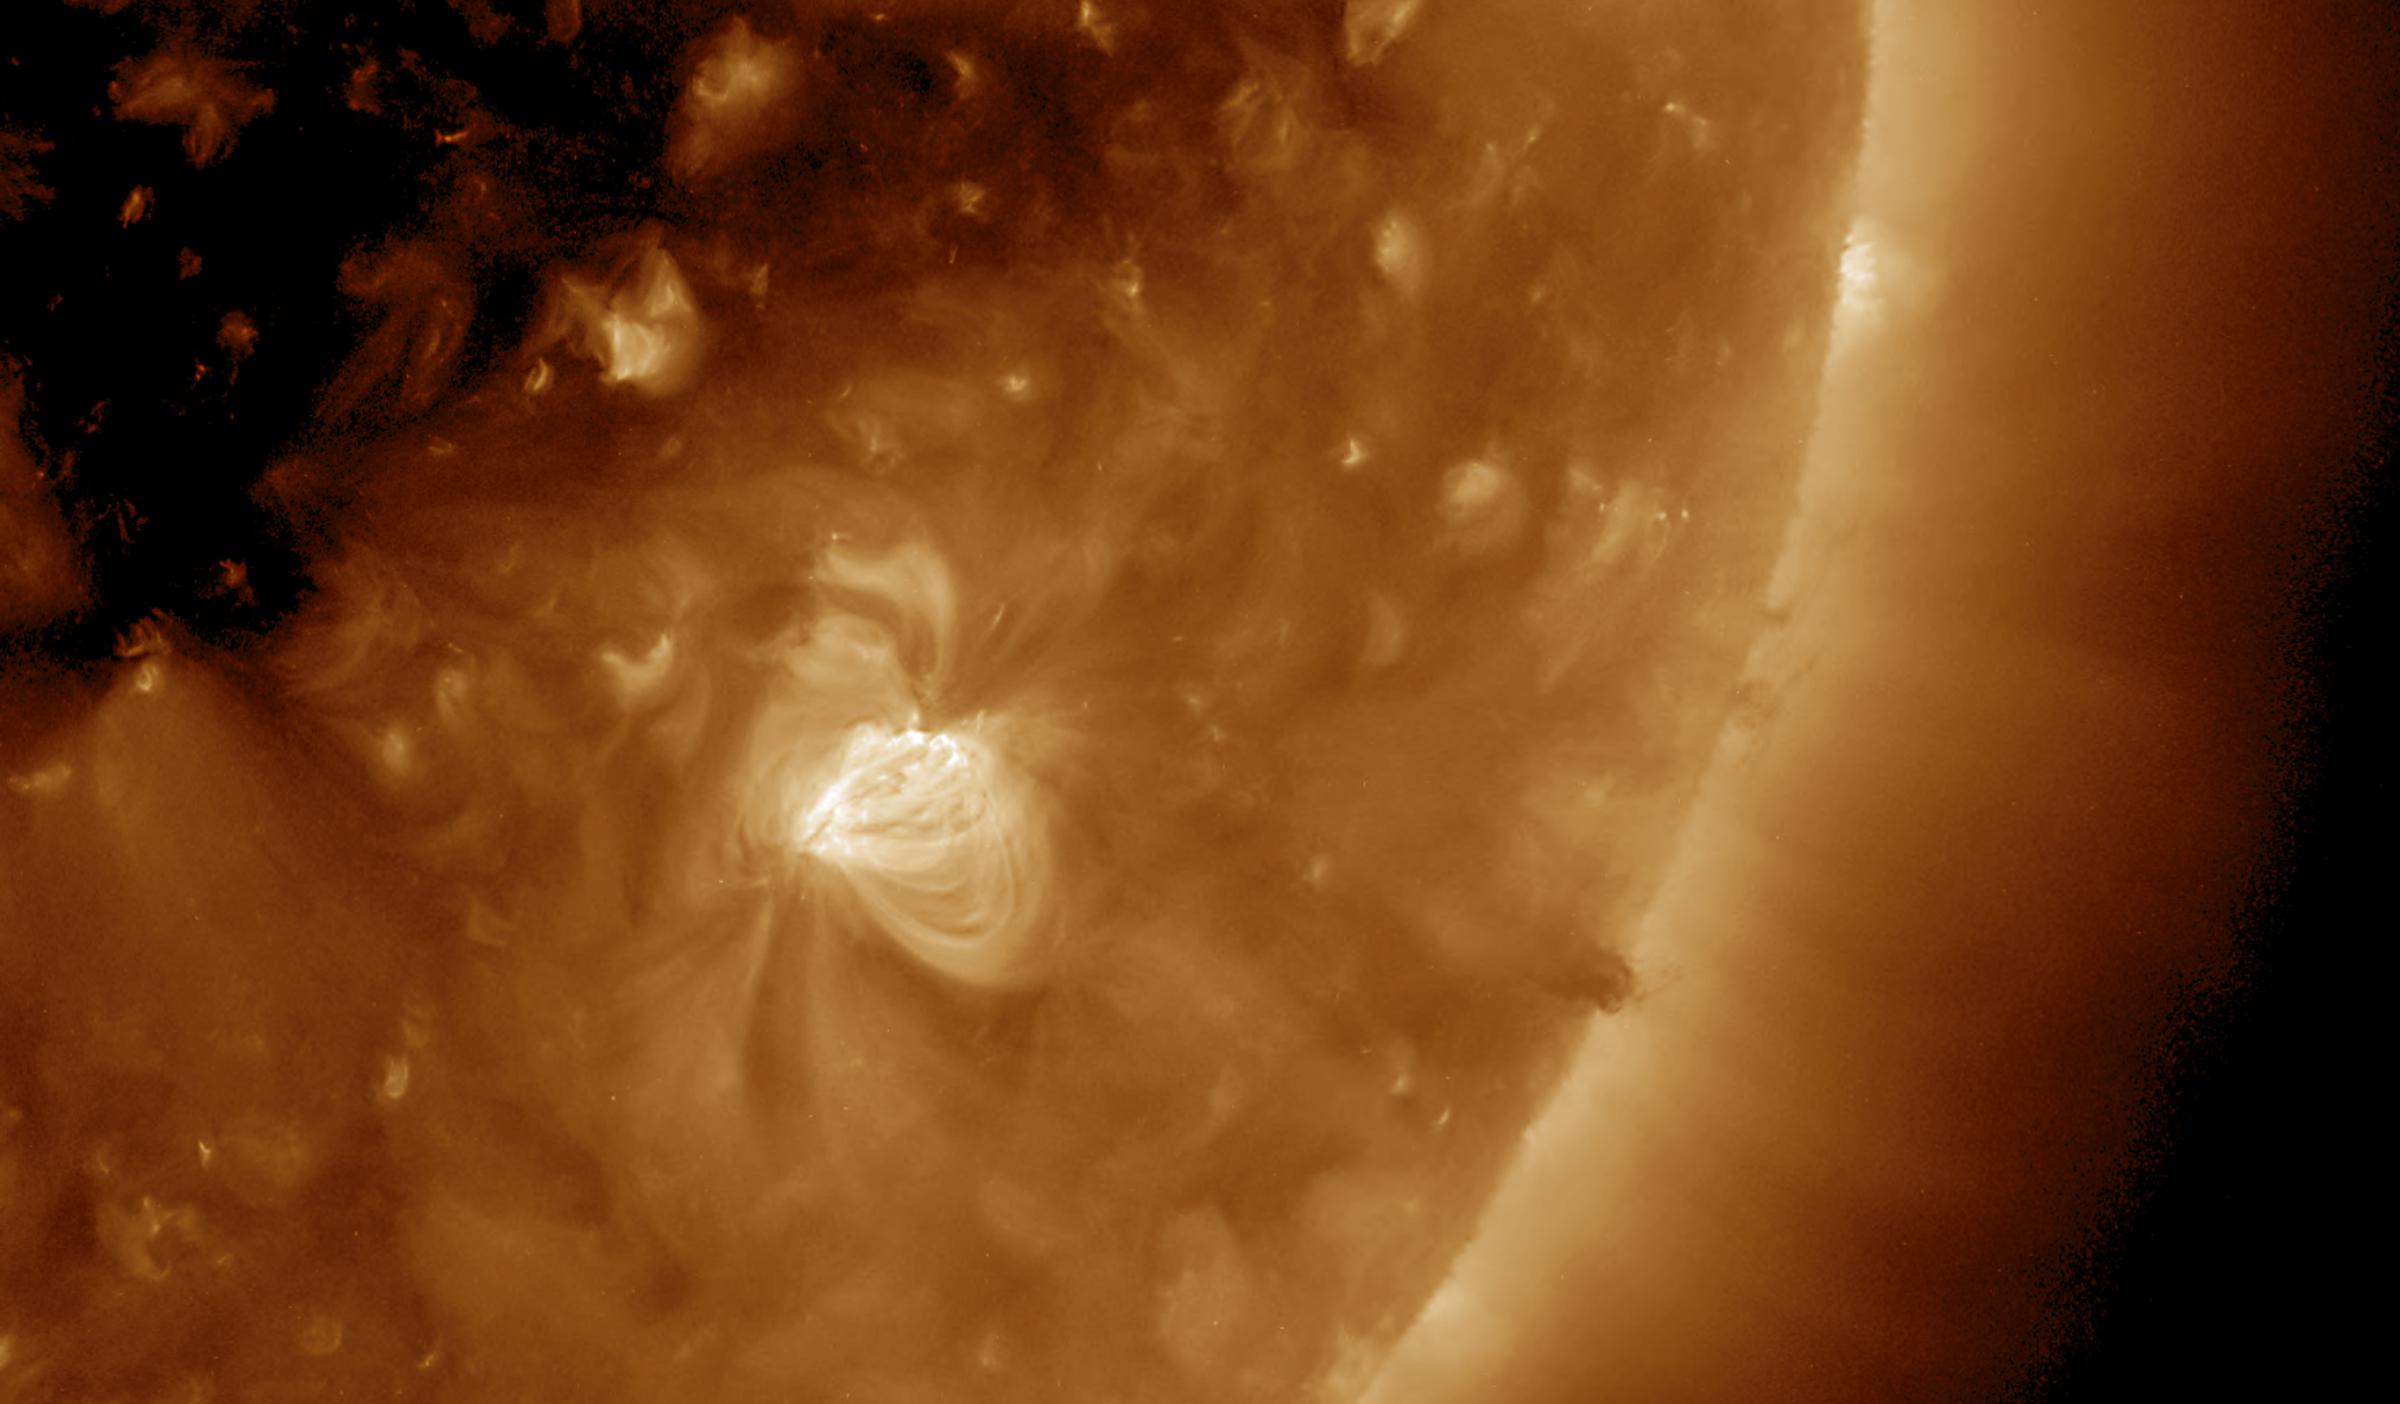
Jumpy Active Region Sun, Solar Dynamics Observatory SDO